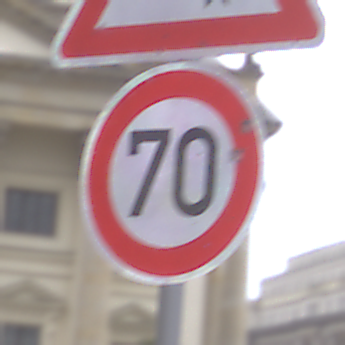
Verkehrszeichen: Geschwindigkeit70
Zusatzzeichen oben: DoppelkurveZunaechstLinks
Umgebung: Outdoor, Urban
Tageszeit: Midday
Wetter: Overcast
Licht: Natural
Jahreszeit: NotSpecified
Kontrast: LowContrast